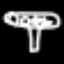
Label: mushroom